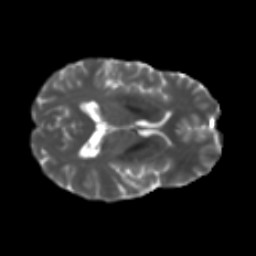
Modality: T2w
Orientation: axial
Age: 47
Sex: male
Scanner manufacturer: ge
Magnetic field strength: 3 T
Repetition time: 7.8 s
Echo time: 0.0609 s